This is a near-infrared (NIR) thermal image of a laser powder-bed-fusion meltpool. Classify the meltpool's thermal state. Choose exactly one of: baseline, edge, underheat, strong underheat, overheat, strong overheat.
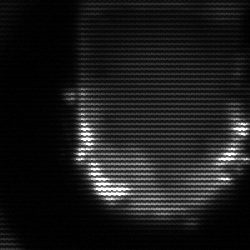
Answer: baseline